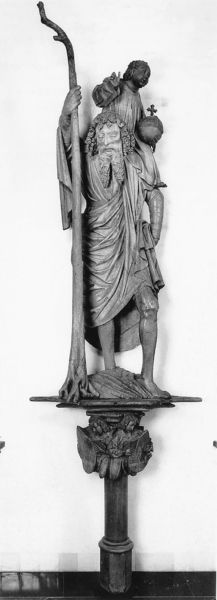
Titel: Hl. Christopherus
Künstler: Henrick Douwerman
Standort: Utrecht, Het Catharijneconvent (EU - NL)
Schlagwörter: mann, wasser, braun, holz, säule, tisch, schleife, bart, falten, johannes, sockel, tragen, stehend, kind, schulter, stock, engel, skulptur, statue, apfel, stab, faltenwurf, plastik, podest, kreuz, waten, christus, jesus, wanderer, heiliger, ständer, kleinplastik, petrus, weltkugel, jesuskind, stele, stocj, reichsapfel, christopherus, christophorus, kanbe, zweigeteilter bart